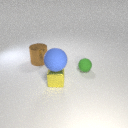
large brown metal cylinder behind small green rubber sphere